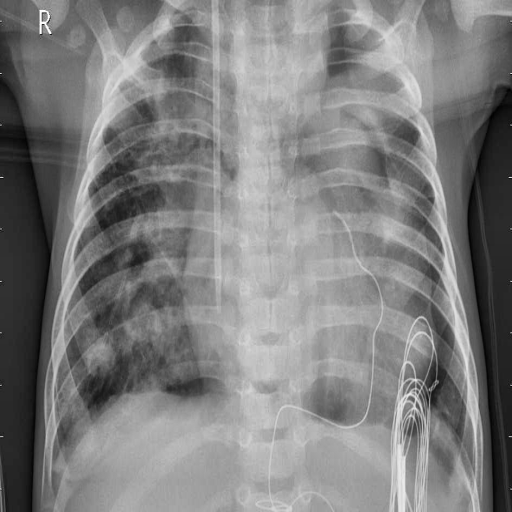
Finding: PNEUMONIA